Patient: sex M, age 73
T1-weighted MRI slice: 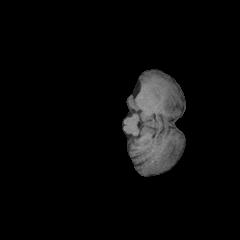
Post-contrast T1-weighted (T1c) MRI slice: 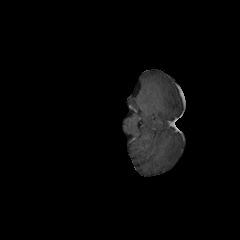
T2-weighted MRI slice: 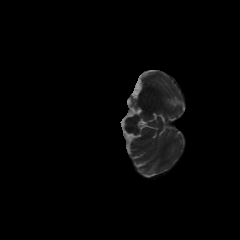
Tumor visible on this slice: no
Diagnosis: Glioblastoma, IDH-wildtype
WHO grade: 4